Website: bh-photo
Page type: address-validator
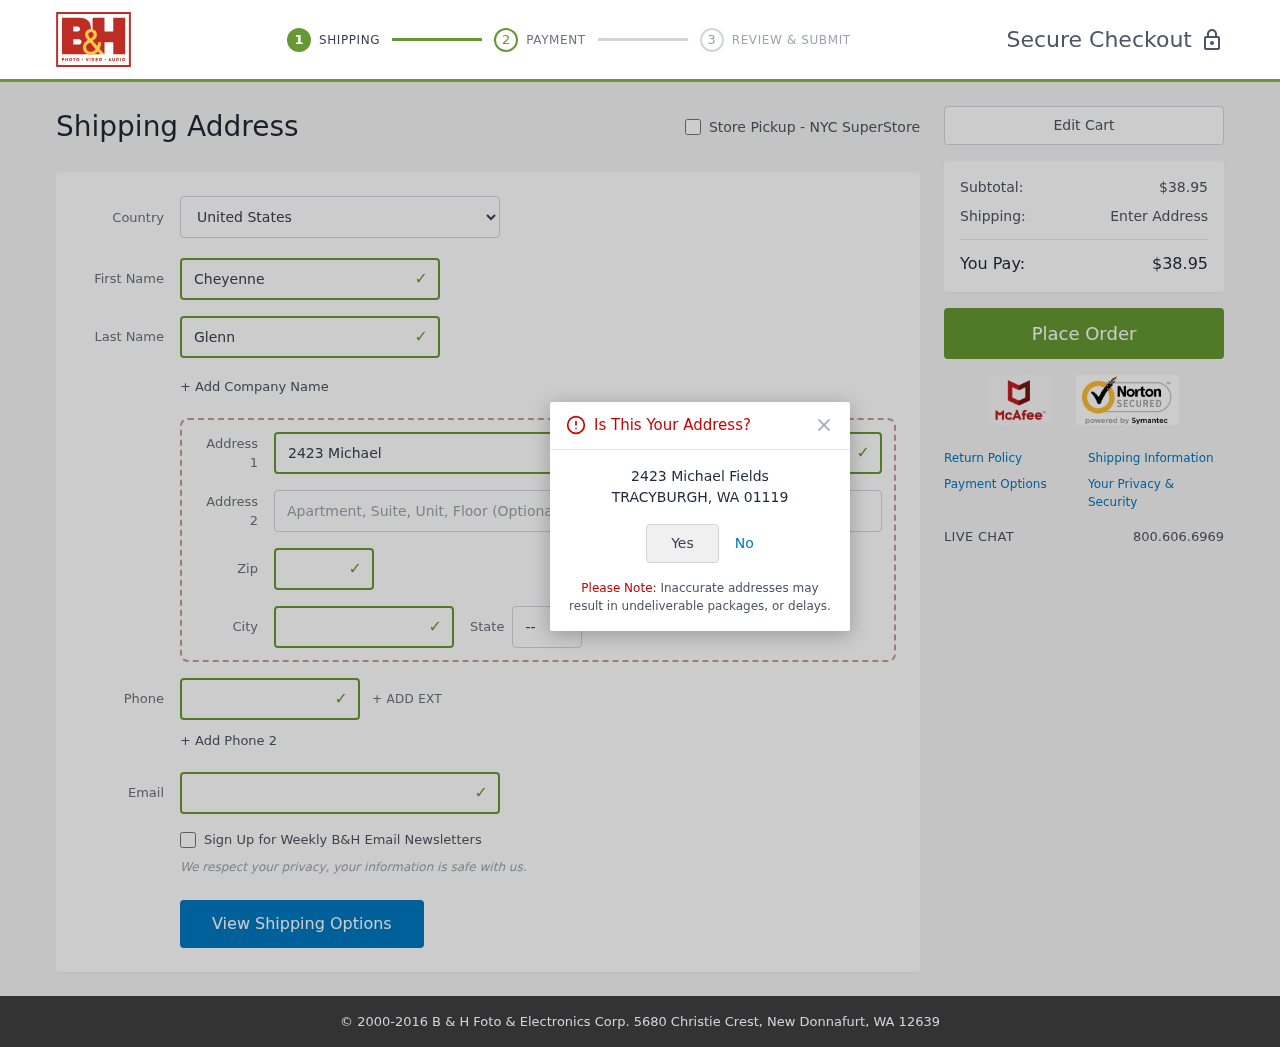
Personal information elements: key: PII_CITY
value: Tracyburgh
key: PII_COUNTRY
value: United States
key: PII_EMAIL
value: cheyenne_glenn@hotmail.com
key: PII_FIRSTNAME
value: Cheyenne
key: PII_LASTNAME
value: Glenn
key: PII_PHONE
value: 9333587332
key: PII_POSTCODE
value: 01119
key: PII_STATE_ABBR
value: WA
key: PII_STREET
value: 2423 Michael Fields
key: PII_CITY_CONFIRM
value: TRACYBURGH
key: PII_POSTCODE_FULL
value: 01119
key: PII_POSTCODE_NUMERIC
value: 1119
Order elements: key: ORDER_SUBTOTAL
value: $38.95
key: ORDER_TOTAL
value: $38.95